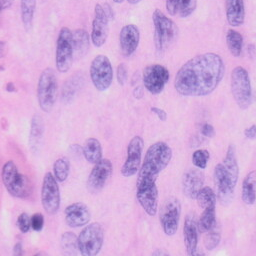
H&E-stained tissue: Skin